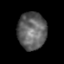
Tissue: lung
Cell type: Myeloid cells
Senescence score: 0.2142
Nuclear area (px): 1043
Mean DAPI intensity: 97.916